Question: bit of a strange request but I was wondering if it is possible to set the background colour of a background image applied to a div? I know you can set the background colour of an '<img />'.
I've tried:
'background: #FFFFFF url(image.png) no-repeat bottom center;'
Which just changes the colour of the div that the image is applied to.
Thanks for any help at all
*edit, added image to better explain issue:

The last pod in this right hand nav has the background image/shadow applied, i would ideally like to give this shadow a background color so that it blends in with the background of the page rather than being white like the containing div.
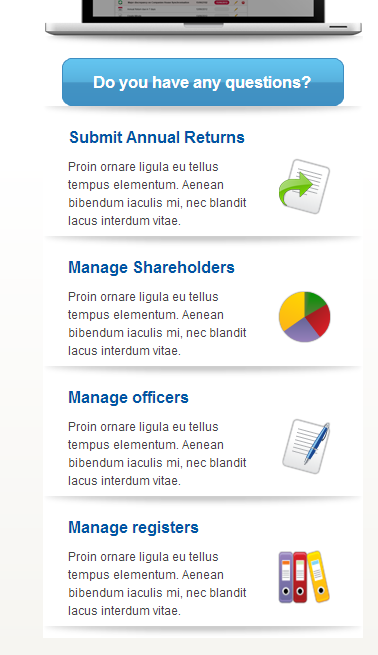
Answer: If those are all a single image (it's usually considered bad practice to have content text in images, btw), then I'd recommend using your image editor to make the space between the blocks transparent (don't forget to include the shadows, so they have alpha transparency over the correct color, instead of over white). That will allow the HTML element's background color to show through.
That said, I would personally make those blocks into regular text and HTML blocks (so the only images are the decoration images on the right hand side of each), which you can easily add the shadow to with 'box-shadow'.
The 'box-shadow' property is, by nature, transparent other than where the shadow itself is. This means that its "background" will always be what is underneath it (in simple cases, this would be the background of the containing element, though it can also be text or images, if the element with 'box-shadow' is on top of it).
Check out my jsFiddle to see what I'm talking about (it's a quick one, so it doesn't look exactly like the effect you're going for, but that effect is possible with a little creativity): <URL>